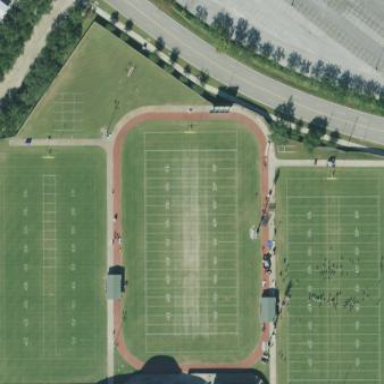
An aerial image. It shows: American football pitch.